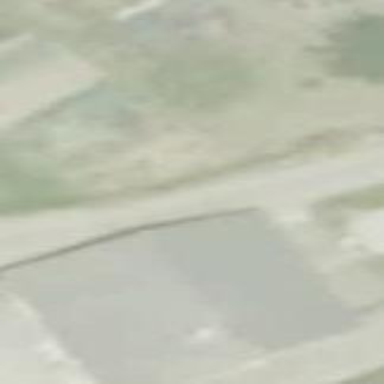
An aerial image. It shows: Simple house.